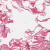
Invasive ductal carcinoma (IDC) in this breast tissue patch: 0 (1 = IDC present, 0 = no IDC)